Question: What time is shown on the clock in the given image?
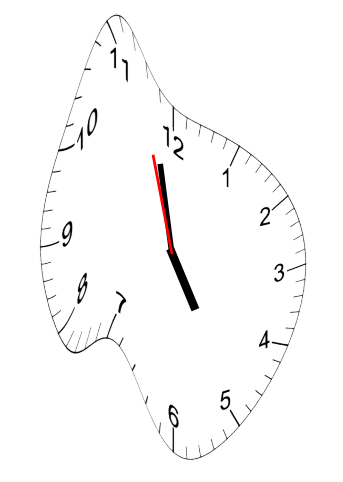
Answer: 04:57:57